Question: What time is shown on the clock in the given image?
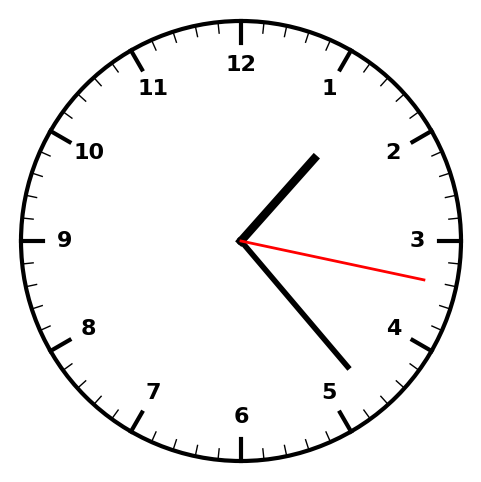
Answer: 01:23:17